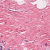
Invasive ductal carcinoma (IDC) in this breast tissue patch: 0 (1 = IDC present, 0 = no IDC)